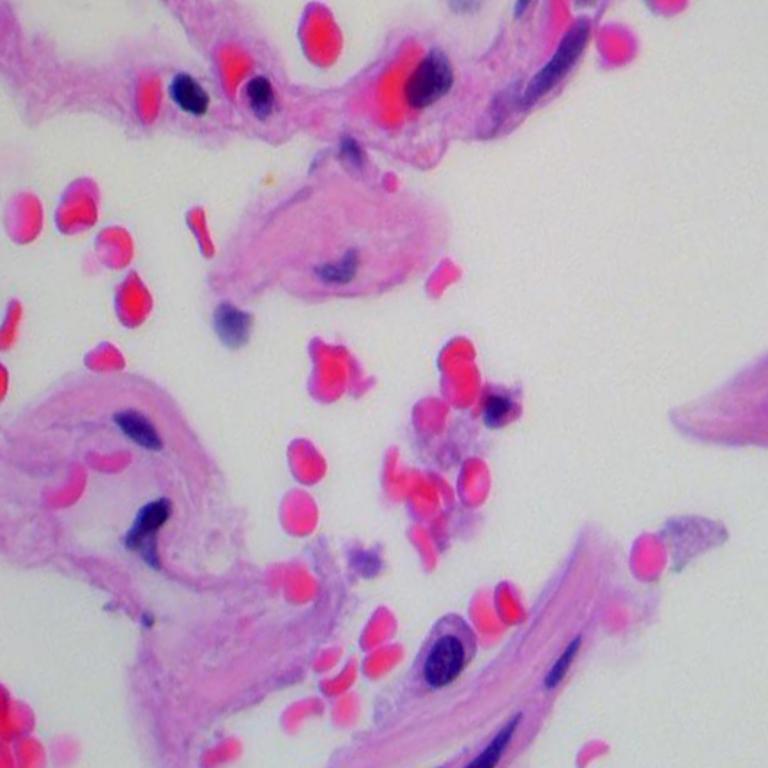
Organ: lung
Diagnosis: benign